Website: crate-barrel
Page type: payment
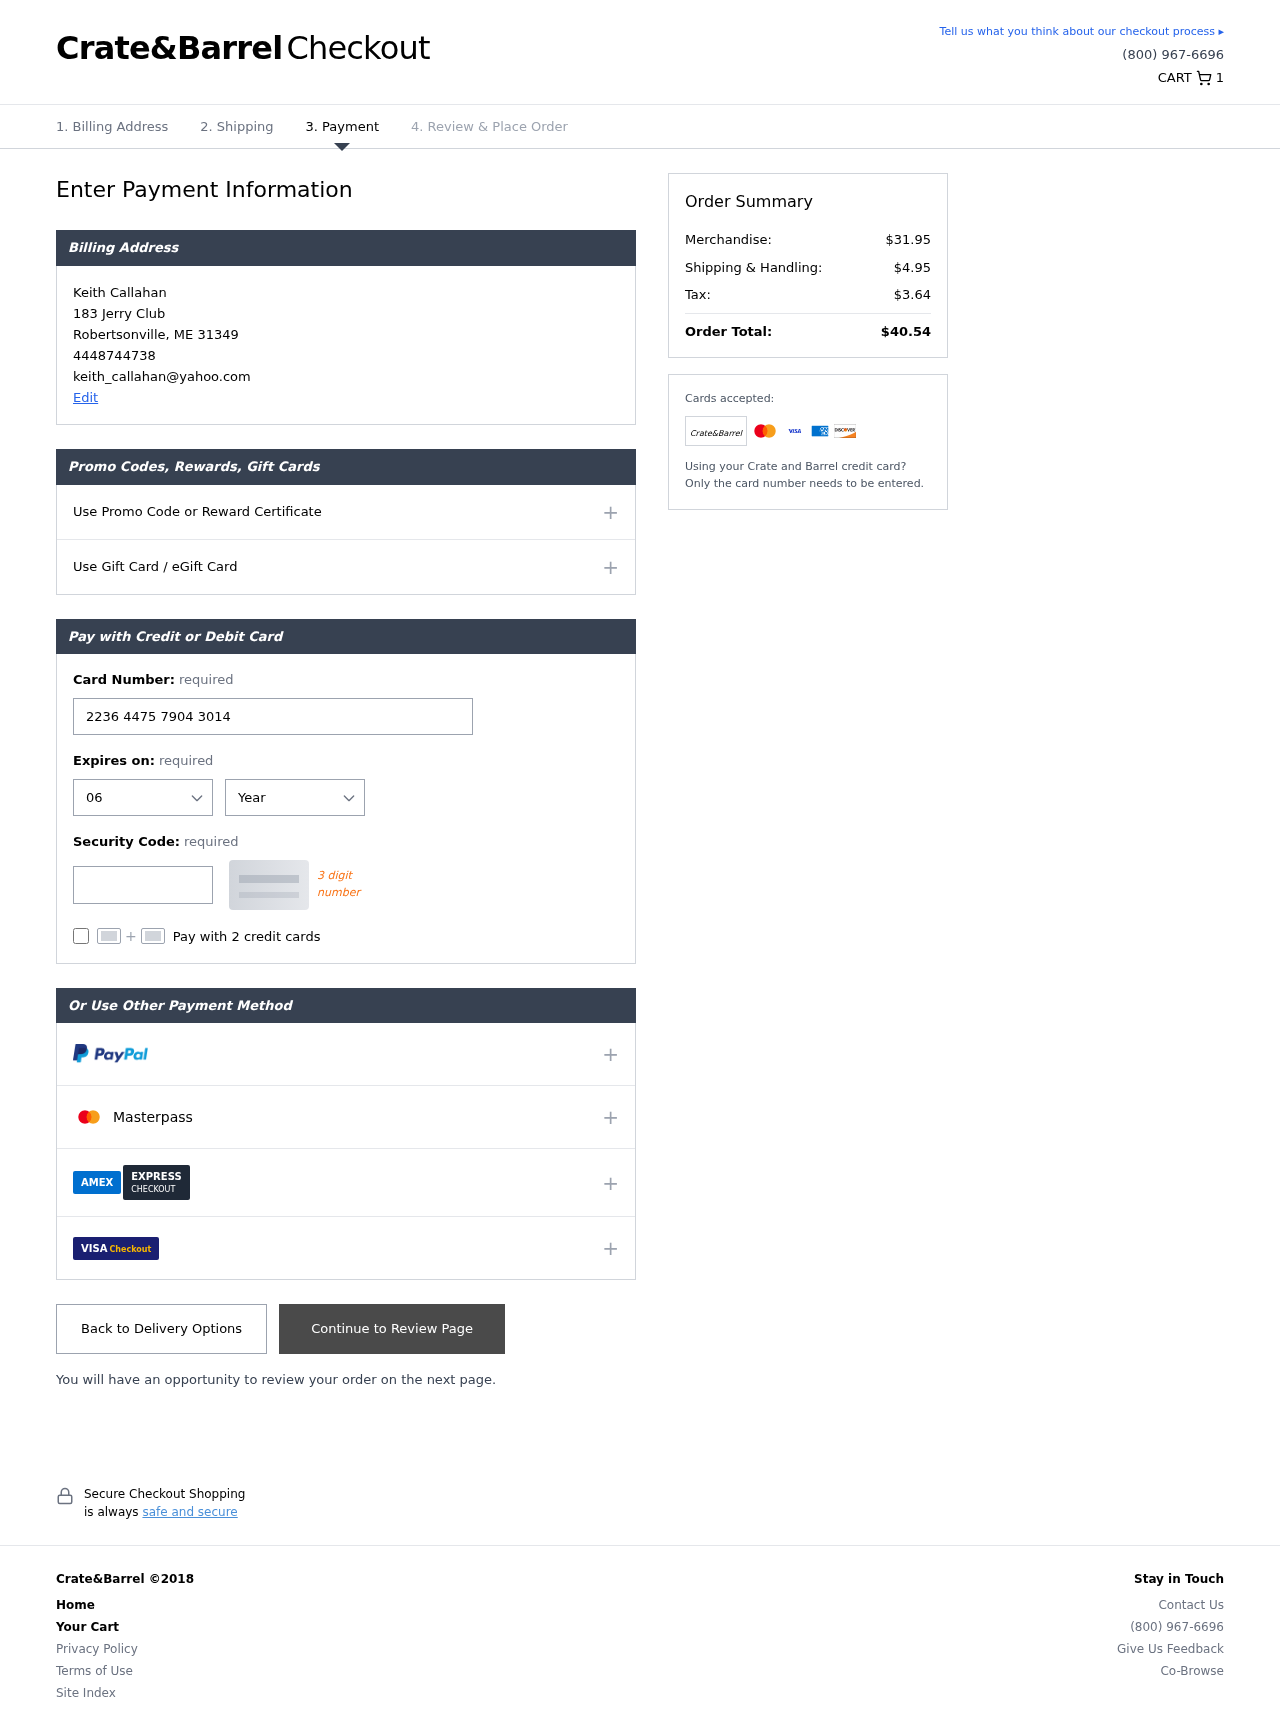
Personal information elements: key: PII_CARD_CVV
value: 837
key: PII_CARD_EXPIRY_MONTH
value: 06
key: PII_CARD_EXPIRY_YEAR
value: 28
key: PII_CARD_NUMBER
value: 2236 4475 7904 3014
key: PII_CITY
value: Robertsonville
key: PII_EMAIL
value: keith_callahan@yahoo.com
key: PII_FULLNAME
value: Keith Callahan
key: PII_PHONE
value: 4448744738
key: PII_POSTCODE
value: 31349
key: PII_STATE_ABBR
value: ME
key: PII_STREET
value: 183 Jerry Club
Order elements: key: ORDER_NUM_ITEMS
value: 1
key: ORDER_SUBTOTAL
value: $31.95
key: ORDER_SHIPPING_COST
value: $4.95
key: ORDER_TAX
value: $3.64
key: ORDER_TOTAL
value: $40.54